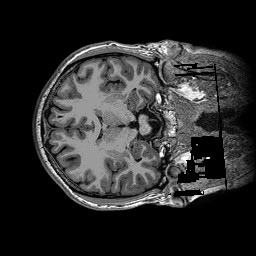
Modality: T1w
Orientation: axial
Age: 23
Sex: male